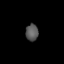
Tissue: lung
Cell type: Others
Senescence score: 0.2183
Nuclear area (px): 209
Mean DAPI intensity: 86.435